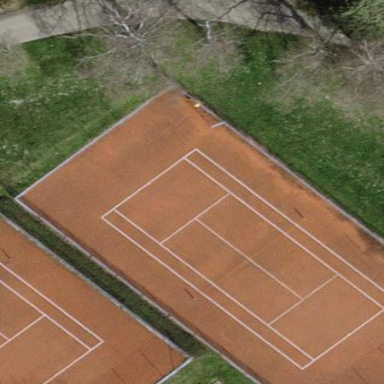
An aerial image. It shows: Tennis court on pitch designated for leisure land.